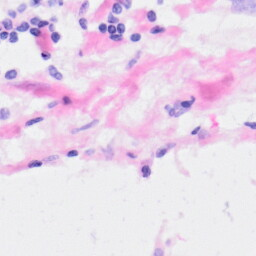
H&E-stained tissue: Kidney